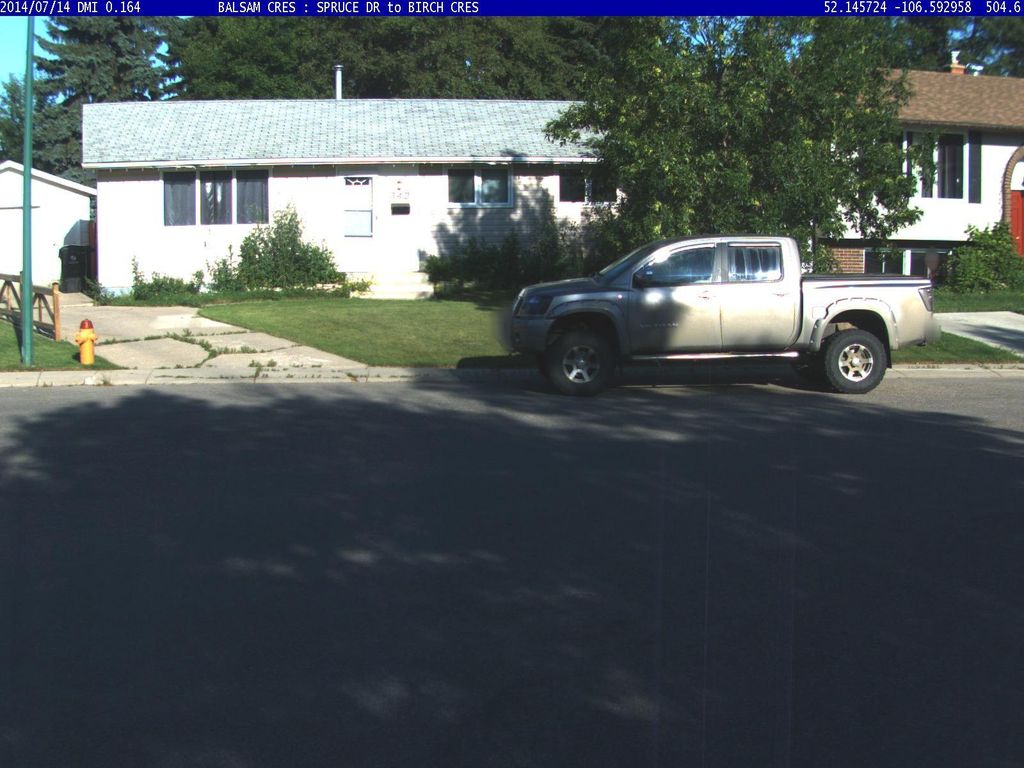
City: saskatoon